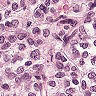
Metastatic tissue present: yes